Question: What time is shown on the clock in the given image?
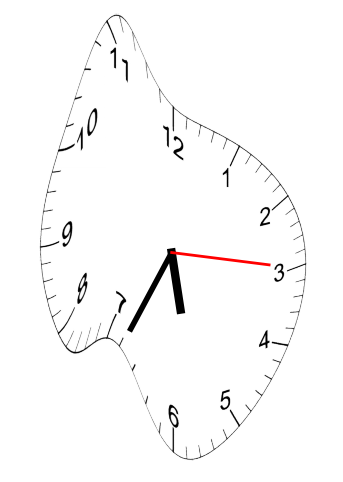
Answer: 05:34:15